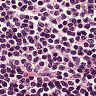
Metastatic tissue present: no